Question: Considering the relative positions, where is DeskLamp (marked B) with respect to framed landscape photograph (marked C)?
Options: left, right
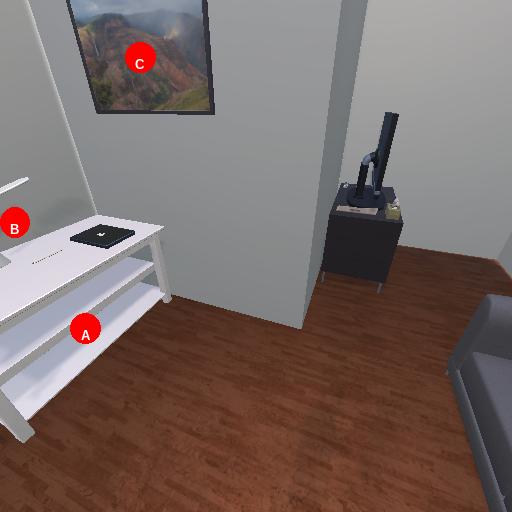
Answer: left